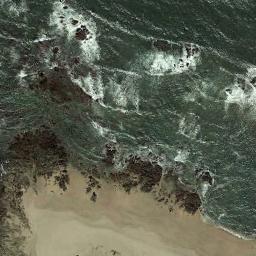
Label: beach